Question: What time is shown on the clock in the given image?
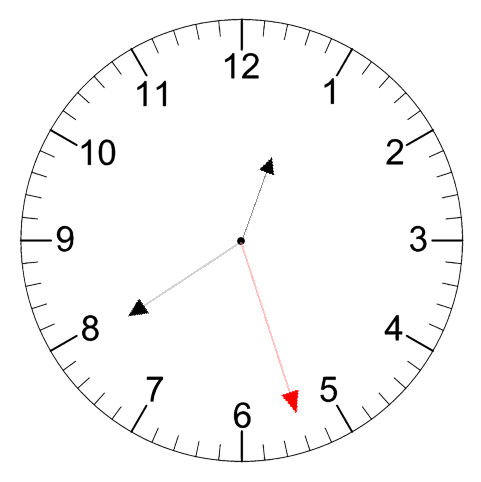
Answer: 12:39:27